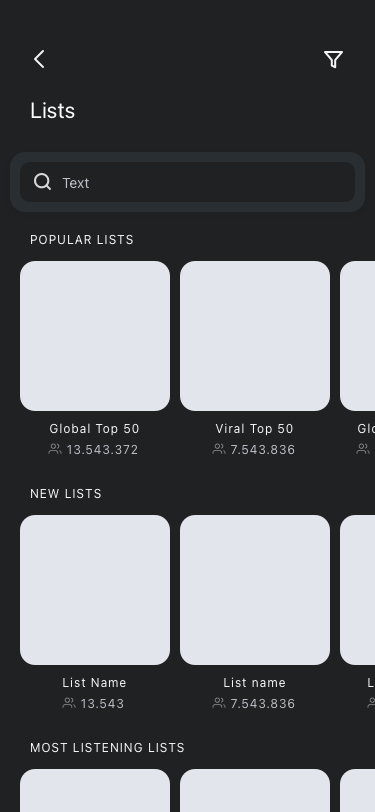
Text in this UI design:
MOST LISTENING LISTS
List Name
List name
7.543.836
List Name
13.543
NEW LISTS
Global Top 50
13.543.372
Viral Top 50
7.543.836
Global Top 50
13.543.372
POPULAR LISTS
Lists